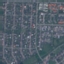
Label: Residential